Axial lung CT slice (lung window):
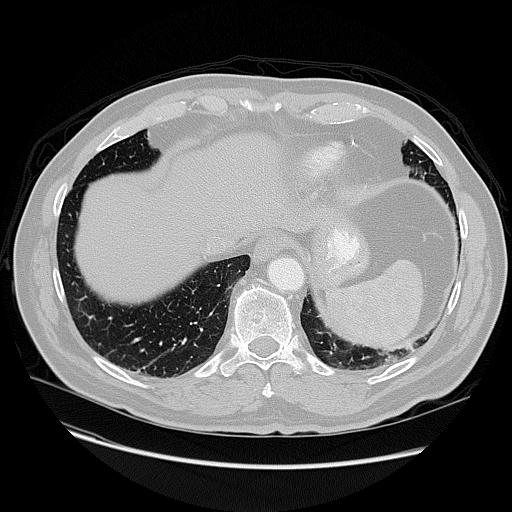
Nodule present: no